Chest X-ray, PA view. Patient: 62 years old, sex M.
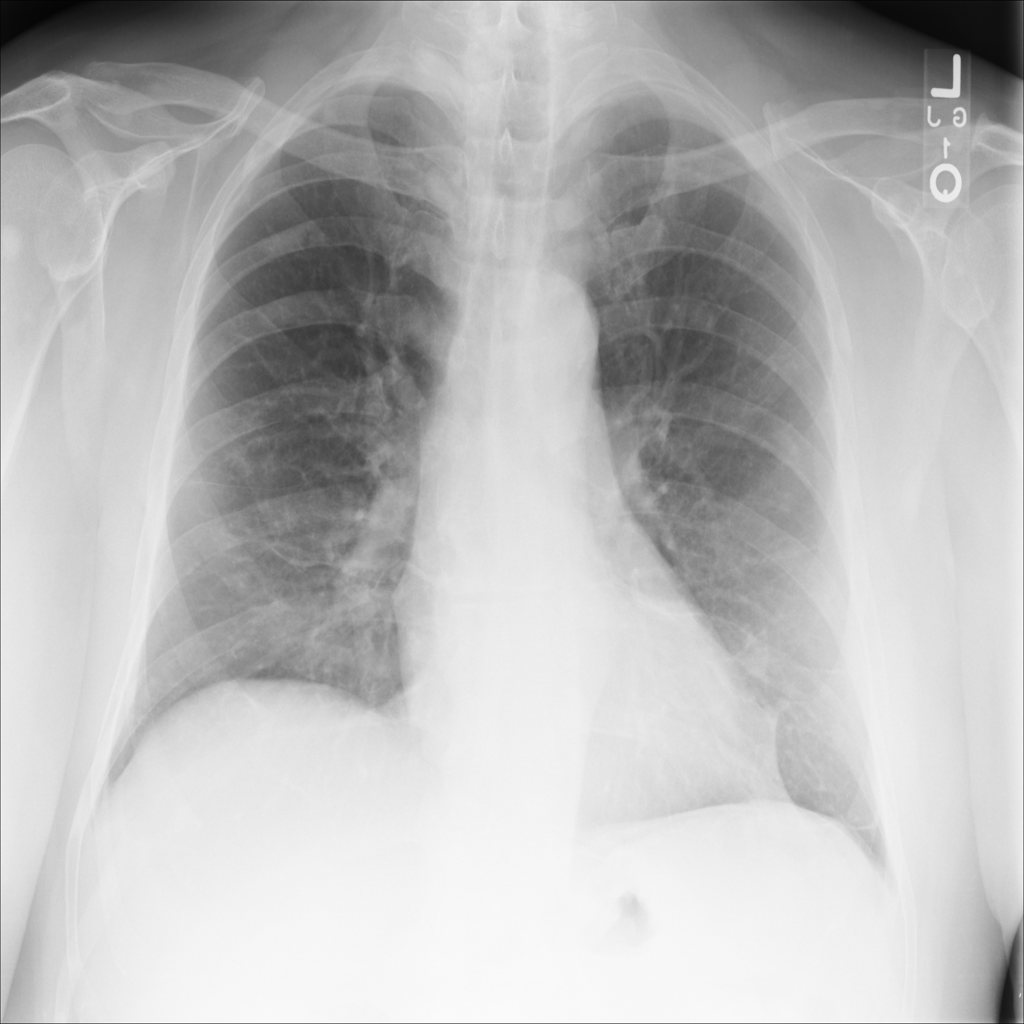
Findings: No Finding